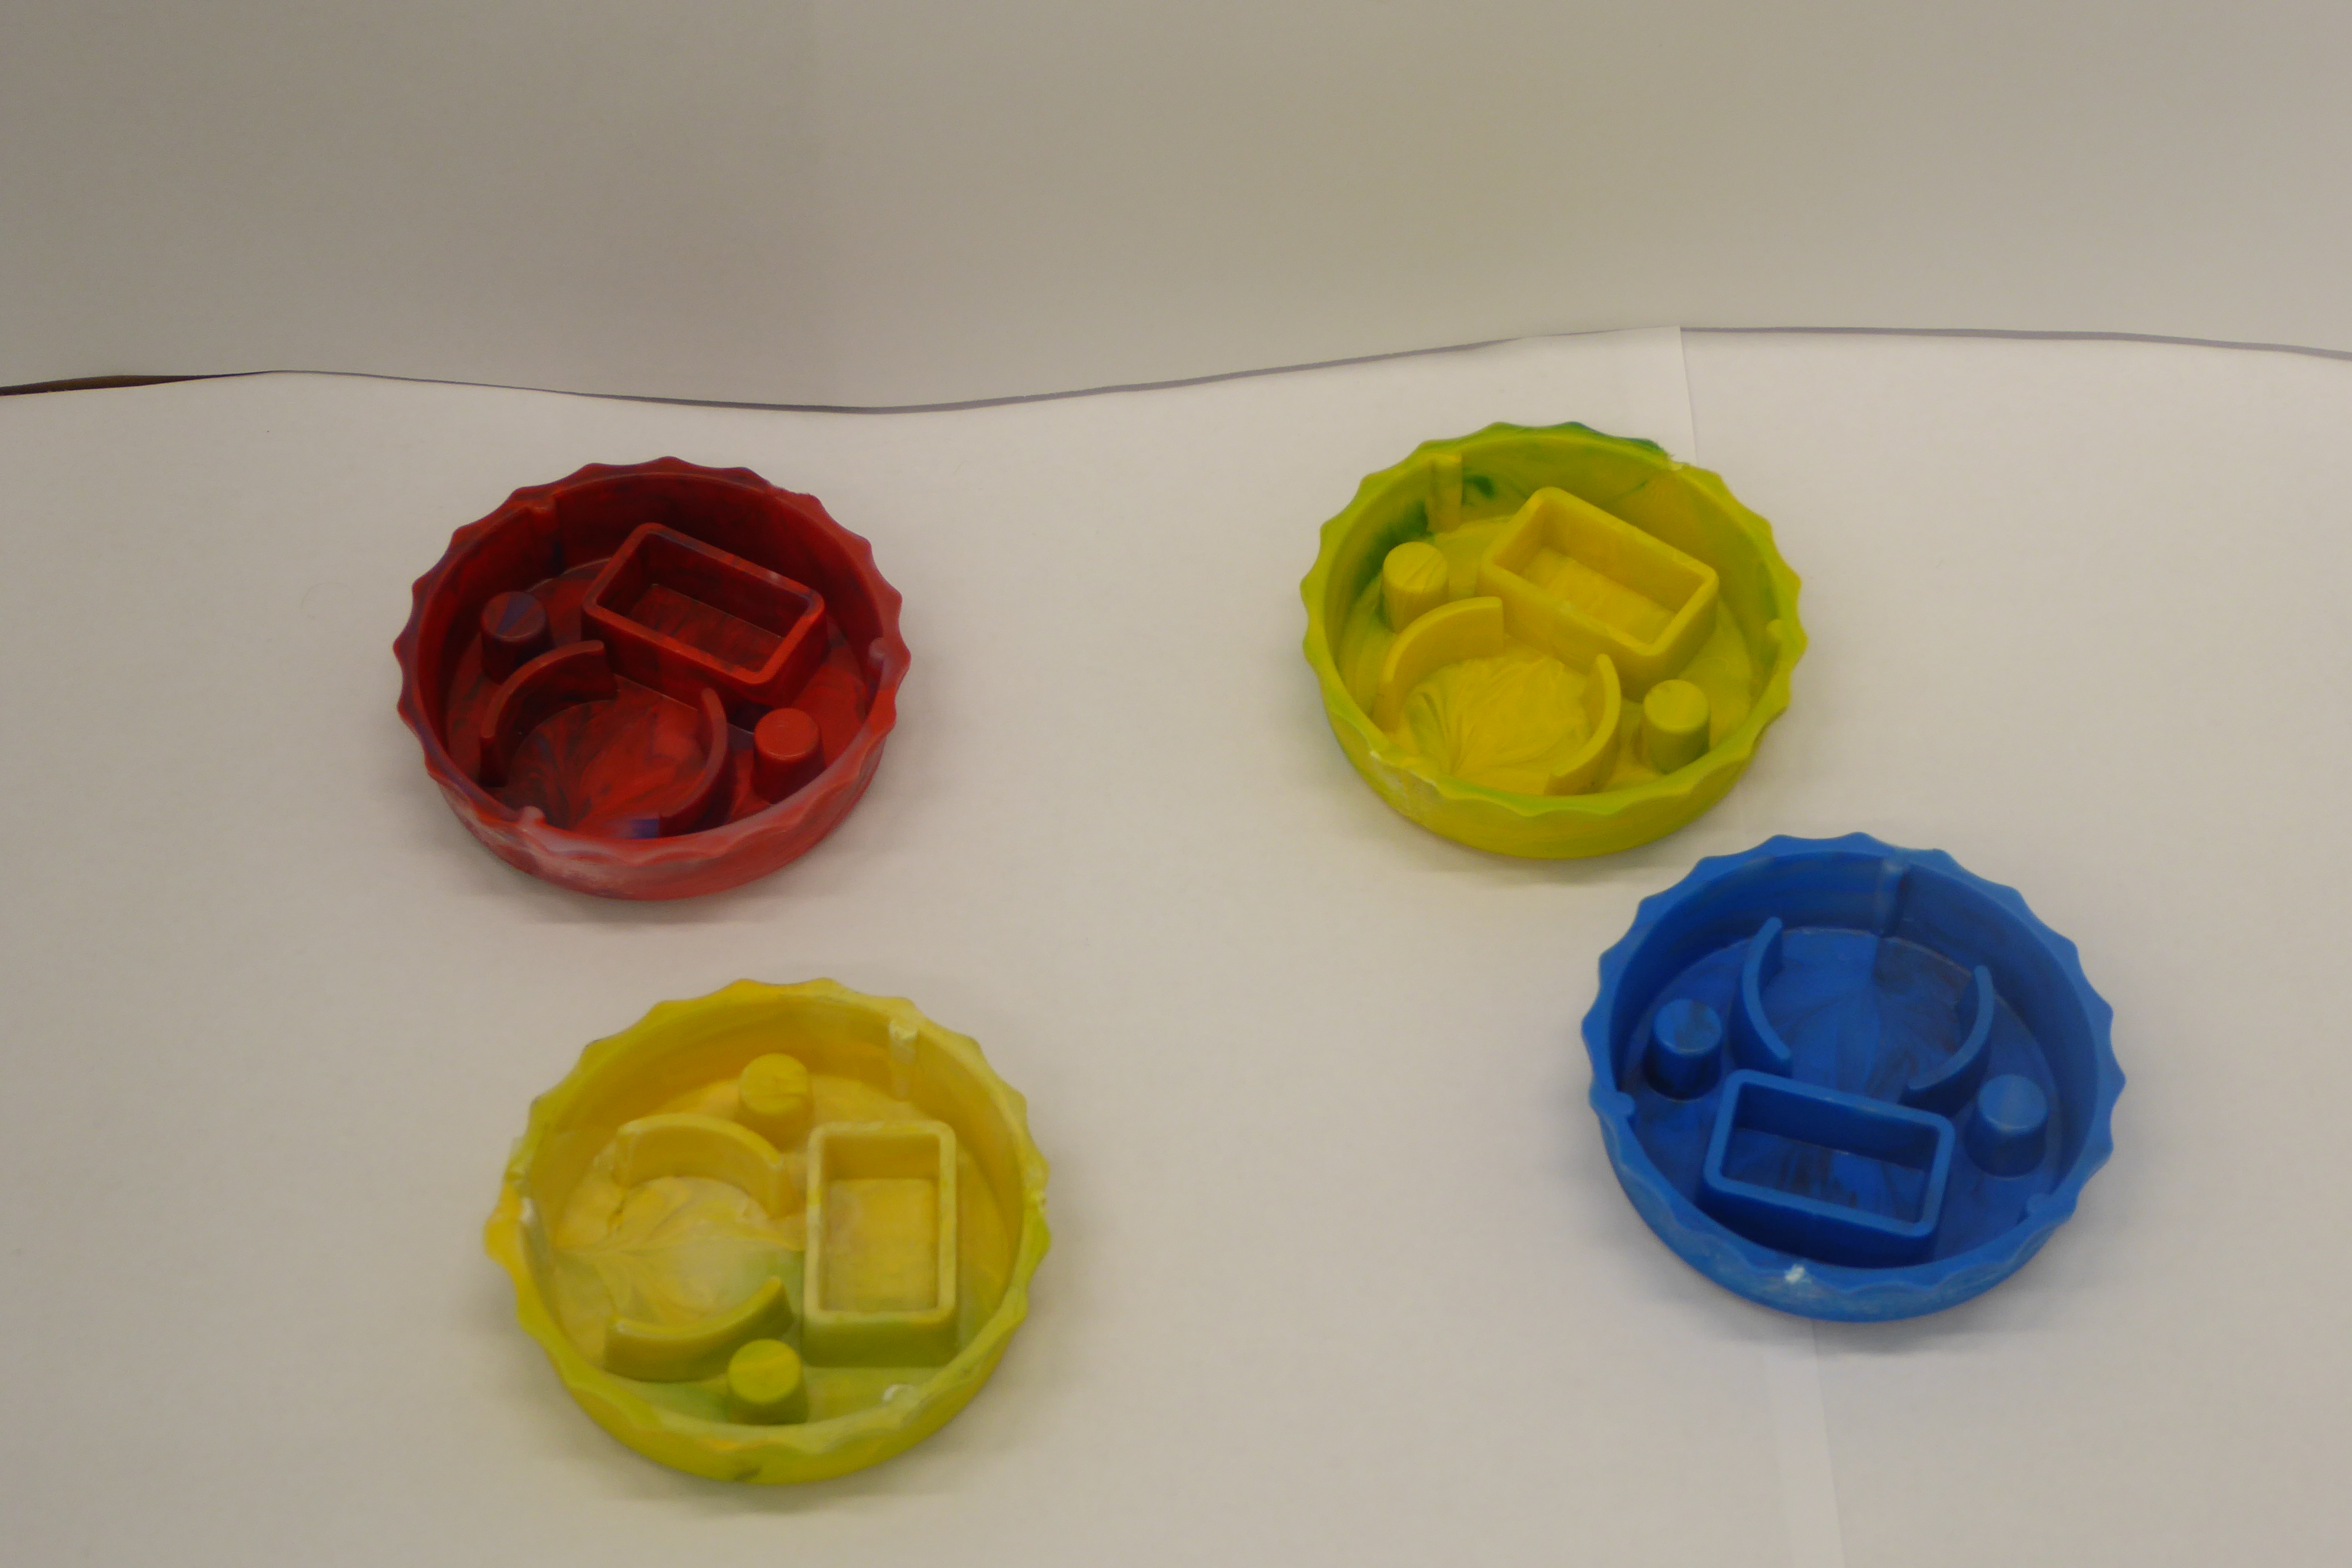
Label: Bottle Opener - Cover